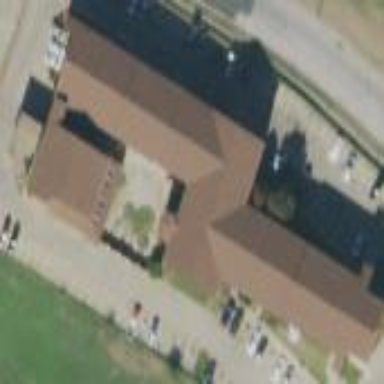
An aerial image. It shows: Building that serves as motel.